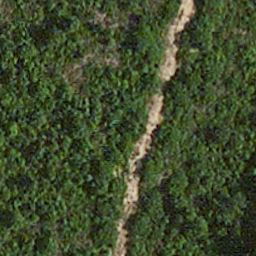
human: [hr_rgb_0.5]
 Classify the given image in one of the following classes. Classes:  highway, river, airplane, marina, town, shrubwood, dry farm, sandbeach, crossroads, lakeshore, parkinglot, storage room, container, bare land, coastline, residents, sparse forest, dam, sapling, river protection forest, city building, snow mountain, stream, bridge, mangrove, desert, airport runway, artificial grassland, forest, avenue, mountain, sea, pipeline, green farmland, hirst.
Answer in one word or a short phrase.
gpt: avenue